Question: I got this Openlayer Question.
Im trying to get a bunch of points from some objects. Which i believe shouldnt be hard.

Im am passing the st_astext to the WKT reader to create a 'Openlayers.Geometry.Point()' Feature to add to the initial layer that will hold all of the lines. But that doesnt seem to work. Can anyone see what im doing wrong?
'''
//Routes for each bridge?
vesselPosition = new OpenLayers.Layer.Vector('Vessels');
var wkt = new OpenLayers.Format.WKT();
$.ajax({
url: "/ajax/getPositions",
dataType: 'json',
success: function(result) {
for (var reportID in result) {
//Store the object at hand.
var data = result[reportID];
//Get all the positions and print them onto the vesselpoisition layer.
var positions = data.positions;
var listOfPoints = new Array();
for (var index in positions) {
var positionData = positions[index];
var point= wkt.read(positionData.st_astext);
listOfPoints.push(point.geometry);
}
var pointmap = new OpenLayers.Geometry.LineString({points:listOfPoints});
vesselPosition.addFeatures(pointmap);
};
}
});
'''
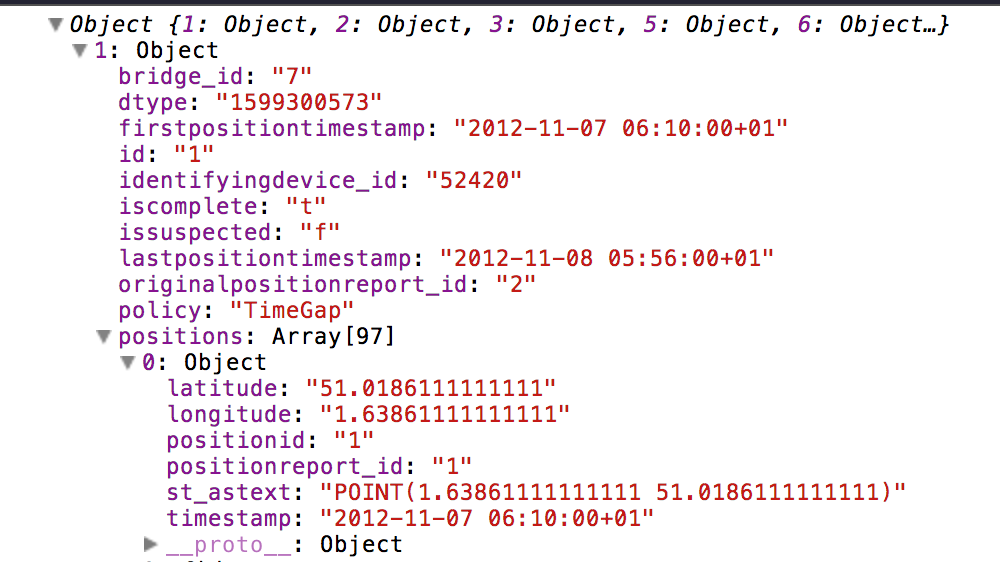
Answer: OpenLayers.Geometry.LineString expects array of points for parameter, not object:
<URL>
Answer: Projection issue:
'''
point.geometry.transform(
new OpenLayers.Projection("EPSG:4326"),
new OpenLayers.Projection("EPSG:900913")
);
'''
So try
'''
var pointmap = new OpenLayers.Geometry.LineString(listOfPoints);
'''
Also pay attention for
'''
vesselPosition.addFeatures(pointmap);
'''
addFeatures() expects feature, not geometry for parameter. Use:
'''
vesselPosition.addFeatures(new OpenLayers.Feature.Vector(pointmap));
'''
For testing purposes, you may draw individual points to map:
'''
var point= wkt.read(positionData.st_astext);
vesselPosition.addFeatures(point);
'''
Also, check vesselPosition.features.length to determine, whether there are any features.